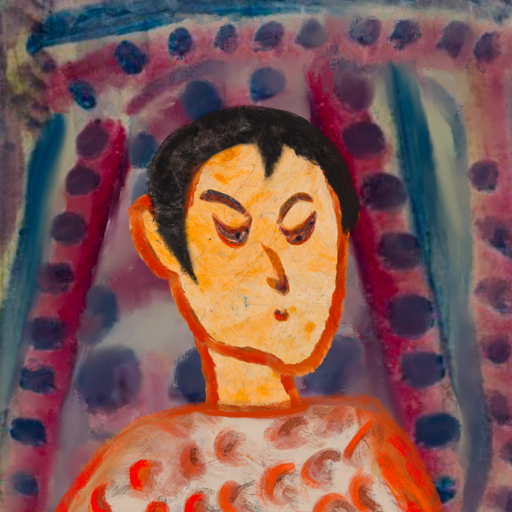
Background: HillGirl, Head And Neck Side: Experience, Face Side: Hypocrite, Bust: Rupkatha, Hair Side: Roy_Bahadur, Head Accessory: Blank, Second Necklace: Blank, Necklace: Blank, Baby: Blank